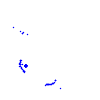
Particle: pion